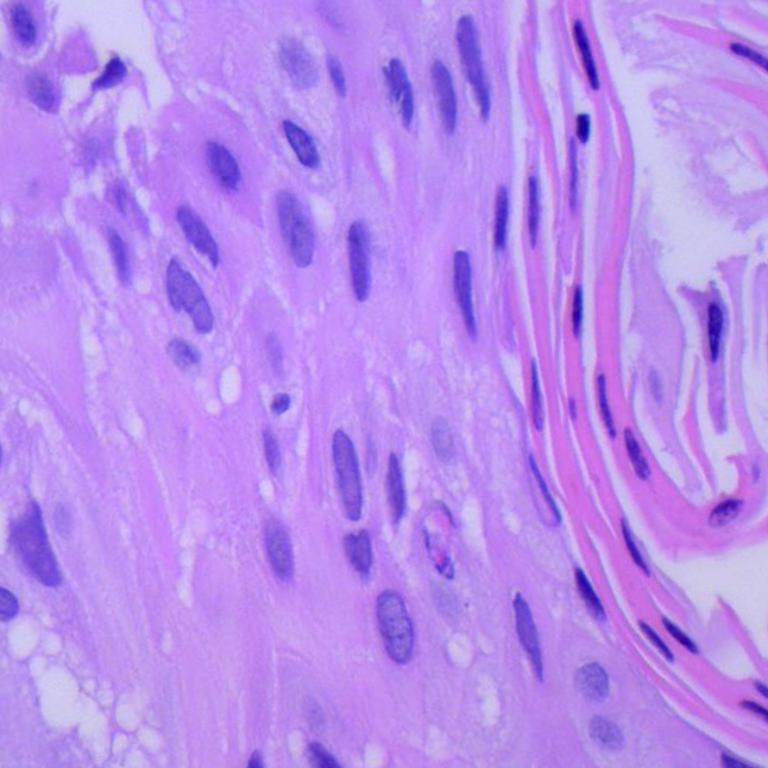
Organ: lung
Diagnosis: squamous carcinomas